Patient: sex M, age 48
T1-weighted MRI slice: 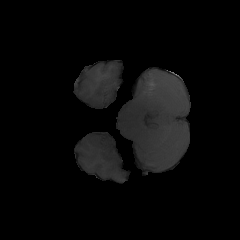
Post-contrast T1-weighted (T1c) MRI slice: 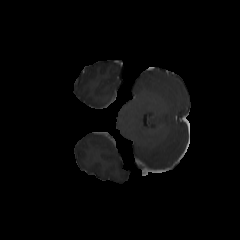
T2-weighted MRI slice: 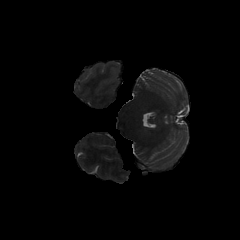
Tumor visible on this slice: no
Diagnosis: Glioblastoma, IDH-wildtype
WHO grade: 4